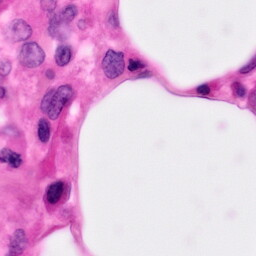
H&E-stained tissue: Pancreatic